【题型】解答题　【知识点】函数　【难度】medium
如图的封闭图形的边缘由抛物线$\Gamma$和垂直于抛物线对称轴的线段$AB$组成。已知$AB = 4$，抛物线的顶点到线段$AB$所在直线的距离为2。

(1) 请用数学符号语言表达这个封闭图形的边缘；

(2) 在该封闭图形上截取一个矩形$CDEF$，其中点$C,D$在线段$AB$上，点$E,F$在抛物线$\Gamma$上。求以矩形$CDEF$为侧面，$CF$为母线的圆柱的体积最大值；

(3) 求证：抛物线$\Gamma$的任何两条相互垂直的切线的交点都在同一条直线上。
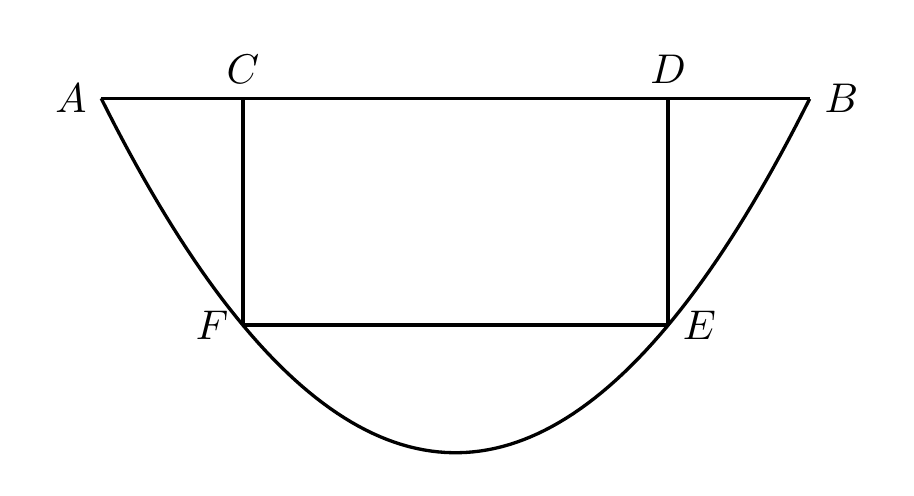
【解答】
\textbf{【答案】} (1) 详见解析；

(2) $\dfrac{2}{\pi}$；

(3) 证明见解析。

\vspace{6pt}
\textbf{【分析】} (1) 建立坐标系，求抛物线$\Gamma$的方程及$AB$的方程即可；

(2) 结合圆柱的性质及体积公式求出圆柱的体积表达式，再求其最值；

(3) 结合导数的几何意义求切线方程，再求两切线交点，由此证明结论。

\vspace{6pt}
\textbf{【详解】} (1) 如图建立平面直角坐标系$xOy$，

设抛物线$\Gamma$的方程为$y = ax^2$，$x \in [-2,2]$

则曲线$\Gamma$过点$(2,2)$，所以$2 = 4a$，故$a = \dfrac{1}{2}$，

所以，曲线$\Gamma$的方程为$y = \dfrac{1}{2}x^2$，$x \in [-2,2]$，

线段$AB$的方程为$y = 2$，$x \in [-2,2]$。

(2) 设$E(x,y)$，则$DE = 2 - \dfrac{1}{2}x^2$。

以$CF$为母线的圆柱的底面半径$r_1$满足$2x = 2\pi r_1$，

所以$r_1 = \dfrac{x}{\pi}$，

所以圆柱的体积$V_1 = \pi \cdot \left( \dfrac{x}{\pi} \right)^2 \cdot \left( 2 - \dfrac{1}{2}x^2 \right) = \dfrac{x^2}{\pi} \cdot \left( 2 - \dfrac{1}{2}x^2 \right) = \dfrac{2x^2 - \dfrac{1}{2}x^4}{\pi}$。

令$f(x) = 2x^2 - \dfrac{1}{2}x^4$，$x \in (0,2]$，则$f'(x) = 4x - 2x^3 = 2x(2 - x^2)$。

令$f'(x) = 0$，得$x = \sqrt{2}$（$x = 0$舍去）。

当$x \in (0,\sqrt{2})$时，$f'(x) > 0$，$f(x)$单调递增；

当$x \in (\sqrt{2},2)$时，$f'(x) < 0$，$f(x)$单调递减。

所以$f(x)_{\text{max}} = f(\sqrt{2}) = 2 \times (\sqrt{2})^2 - \dfrac{1}{2} \times (\sqrt{2})^4 = 4 - 2 = 2$。

故圆柱体积的最大值为$\dfrac{2}{\pi}$。

(3) 由(1)知抛物线$\Gamma$的方程为$y = \dfrac{1}{2}x^2$，求导得$y' = x$。

设抛物线$\Gamma$上任意一点$P(t, \dfrac{1}{2}t^2)$，则在点$P$处的切线方程为$y - \dfrac{1}{2}t^2 = t(x - t)$，

即$y = tx - \dfrac{1}{2}t^2$。

设两条相互垂直的切线的斜率分别为$k_1, k_2$，则$k_1k_2 = -1$。

设对应的切点分别为$P_1(t_1, \dfrac{1}{2}t_1^2)$，$P_2(t_2, \dfrac{1}{2}t_2^2)$，则$k_1 = t_1$，$k_2 = t_2$，故$t_1t_2 = -1$。

两条切线方程分别为：
$y = t_1x - \dfrac{1}{2}t_1^2$  ①，
$y = t_2x - \dfrac{1}{2}t_2^2$  ②。

联立①②，得$t_1x - \dfrac{1}{2}t_1^2 = t_2x - \dfrac{1}{2}t_2^2$，

整理得$(t_1 - t_2)x = \dfrac{1}{2}(t_1^2 - t_2^2) = \dfrac{1}{2}(t_1 - t_2)(t_1 + t_2)$。

因为$t_1 \neq t_2$（否则切线重合），所以$x = \dfrac{1}{2}(t_1 + t_2)$。

代入①得$y = t_1 \cdot \dfrac{1}{2}(t_1 + t_2) - \dfrac{1}{2}t_1^2 = \dfrac{1}{2}t_1t_2$。

又$t_1t_2 = -1$，所以$y = -\dfrac{1}{2}$。

因此，两条相互垂直的切线的交点的纵坐标恒为$-\dfrac{1}{2}$，即所有交点都在直线$y = -\dfrac{1}{2}$上。

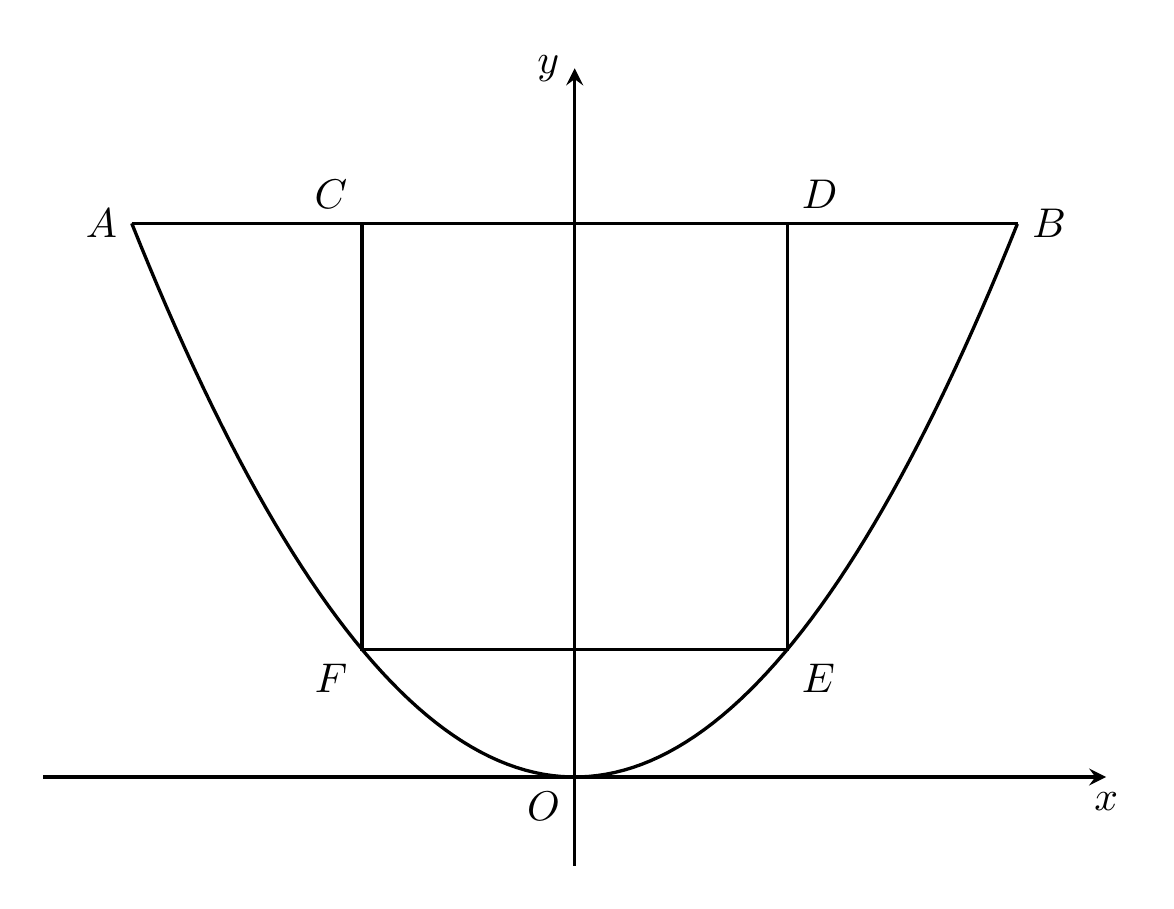